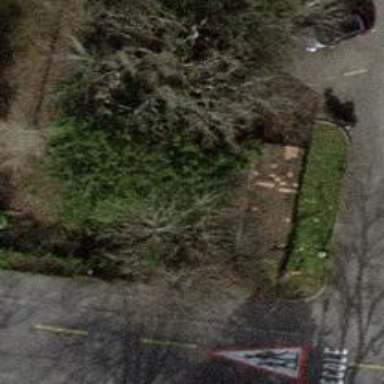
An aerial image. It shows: Evergreen needle-leaved tree.